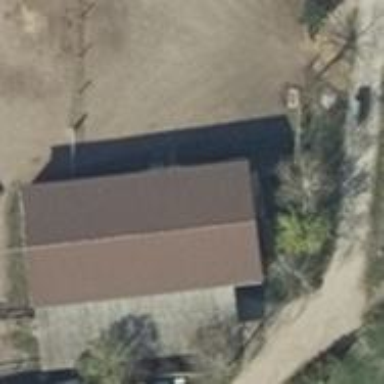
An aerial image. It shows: Farm auxiliary building.